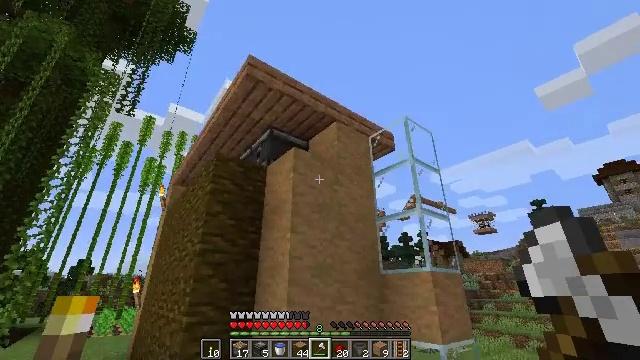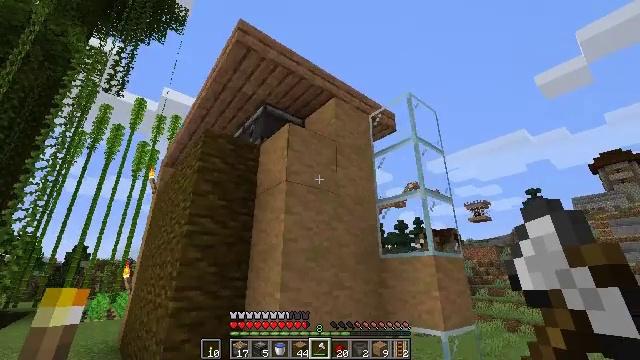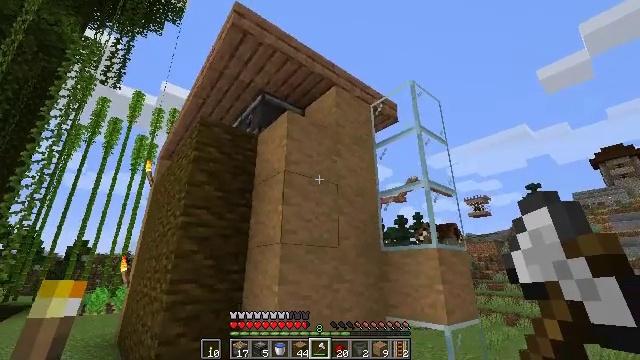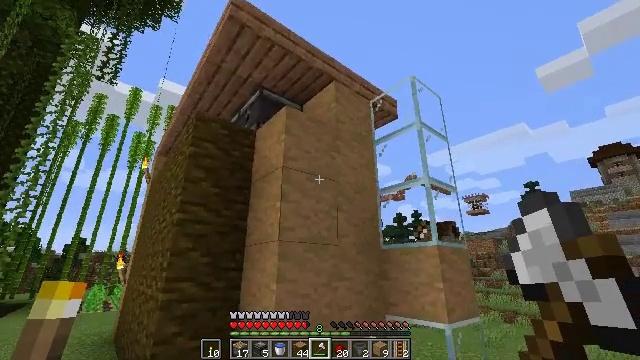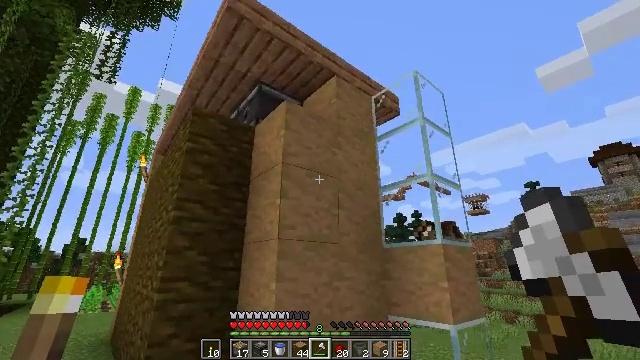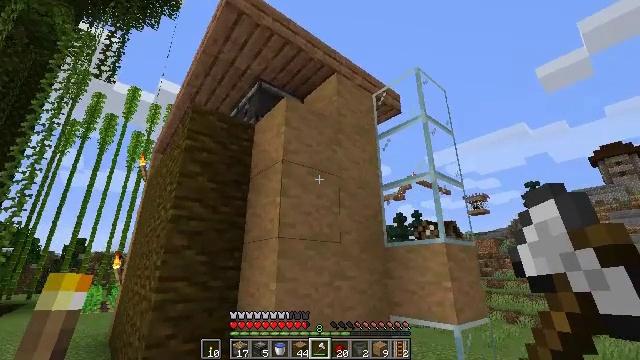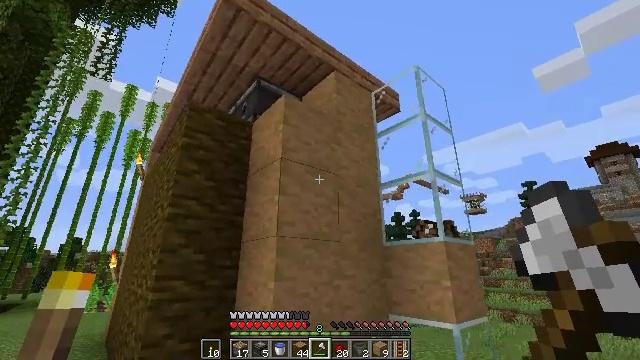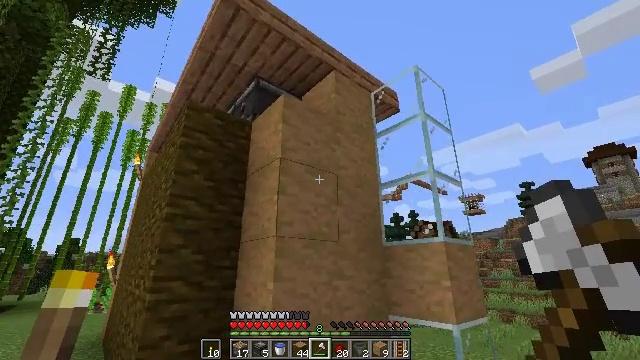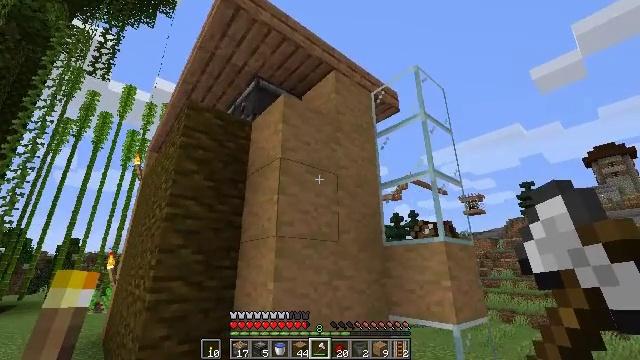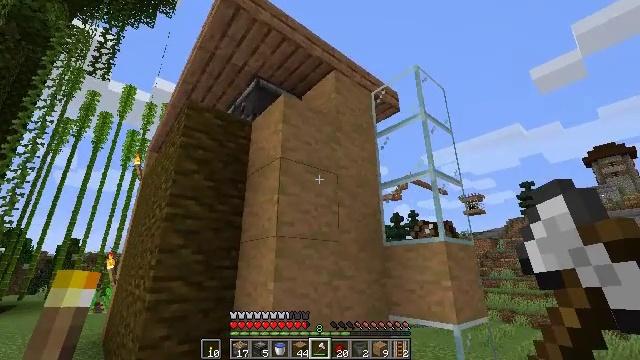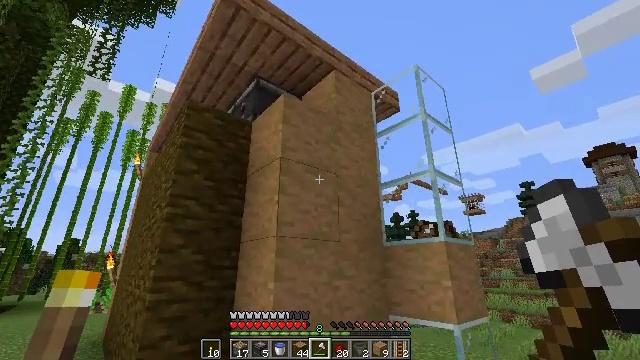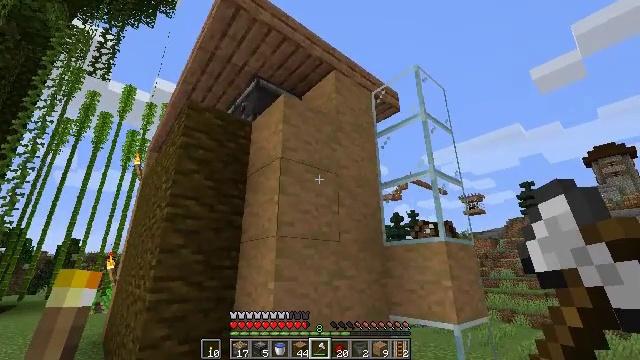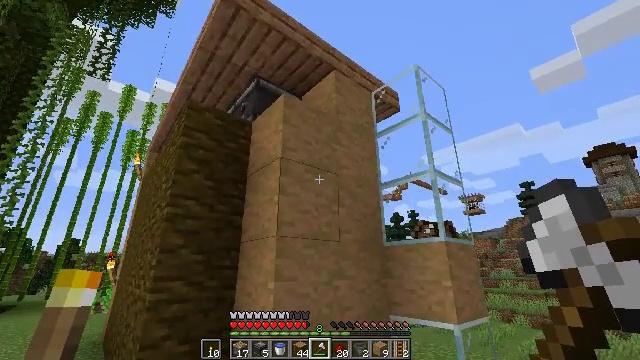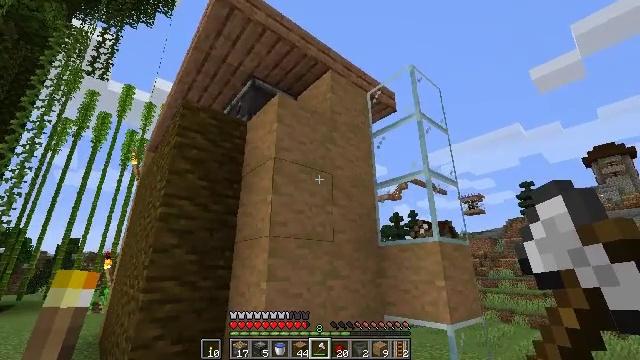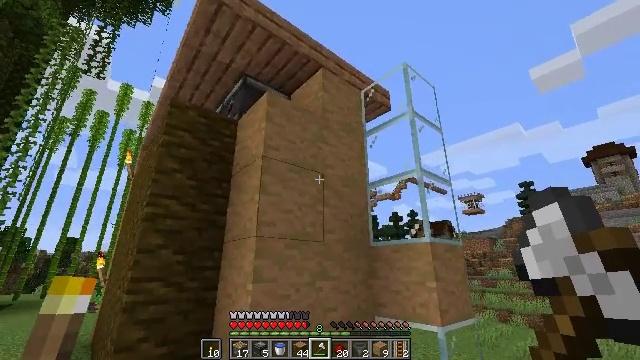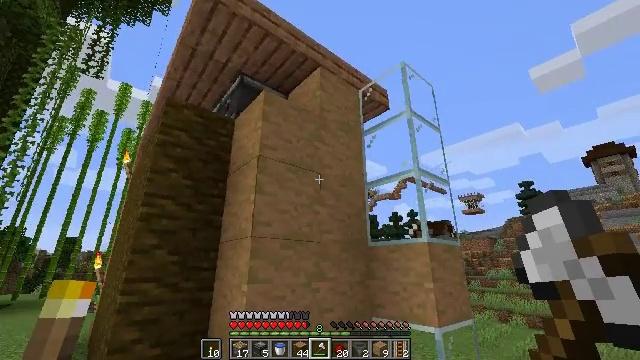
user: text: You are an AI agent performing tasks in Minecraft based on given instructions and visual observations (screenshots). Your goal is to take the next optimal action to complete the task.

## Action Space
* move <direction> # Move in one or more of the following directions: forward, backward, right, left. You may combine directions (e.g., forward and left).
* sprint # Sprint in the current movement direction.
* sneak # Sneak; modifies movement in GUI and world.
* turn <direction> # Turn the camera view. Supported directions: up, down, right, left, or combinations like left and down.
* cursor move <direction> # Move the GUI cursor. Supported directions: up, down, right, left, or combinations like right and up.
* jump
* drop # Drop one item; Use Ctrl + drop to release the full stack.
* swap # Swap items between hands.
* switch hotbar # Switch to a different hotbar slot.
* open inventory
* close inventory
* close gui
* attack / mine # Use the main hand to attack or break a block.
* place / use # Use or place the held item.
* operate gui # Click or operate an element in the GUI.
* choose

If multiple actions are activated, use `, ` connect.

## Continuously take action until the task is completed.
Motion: motion action
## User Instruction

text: Mine stripped jungle log.
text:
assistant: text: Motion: move forward, turn down
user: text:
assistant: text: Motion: move forward, turn down
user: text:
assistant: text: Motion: no_op
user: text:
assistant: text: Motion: no_op
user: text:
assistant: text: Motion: no_op
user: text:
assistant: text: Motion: no_op
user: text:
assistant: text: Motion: no_op
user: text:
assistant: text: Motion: no_op
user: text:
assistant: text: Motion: no_op
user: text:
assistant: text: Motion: no_op
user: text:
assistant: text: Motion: no_op
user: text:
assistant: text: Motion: no_op
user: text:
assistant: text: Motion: move right
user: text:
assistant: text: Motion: move forward and move right
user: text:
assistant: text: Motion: move forward and move right
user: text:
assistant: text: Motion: move forward and move right
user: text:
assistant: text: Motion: move forward and move right
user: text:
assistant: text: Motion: move forward and move right, turn left and down
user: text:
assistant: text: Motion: move forward and move right, turn left
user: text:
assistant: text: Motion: move forward and move right, turn left and down
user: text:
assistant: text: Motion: move forward and move right, turn left and down
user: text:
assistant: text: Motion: move forward and move right, turn left
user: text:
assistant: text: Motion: move forward and move right, turn left
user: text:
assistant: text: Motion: move forward and move right, turn left
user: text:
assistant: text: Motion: move forward and move right, turn left and down
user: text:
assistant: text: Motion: move forward and move right, turn left and down
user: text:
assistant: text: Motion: move forward and move right, turn left and down
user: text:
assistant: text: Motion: move right, turn left and down
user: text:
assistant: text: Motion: move right, turn left and down
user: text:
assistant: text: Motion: move right, turn left and down